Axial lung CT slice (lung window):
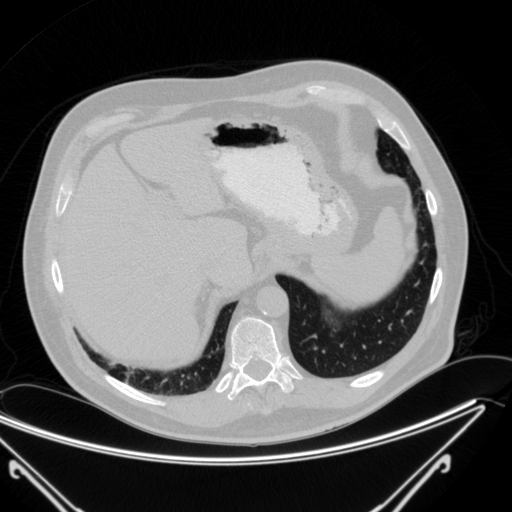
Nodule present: no